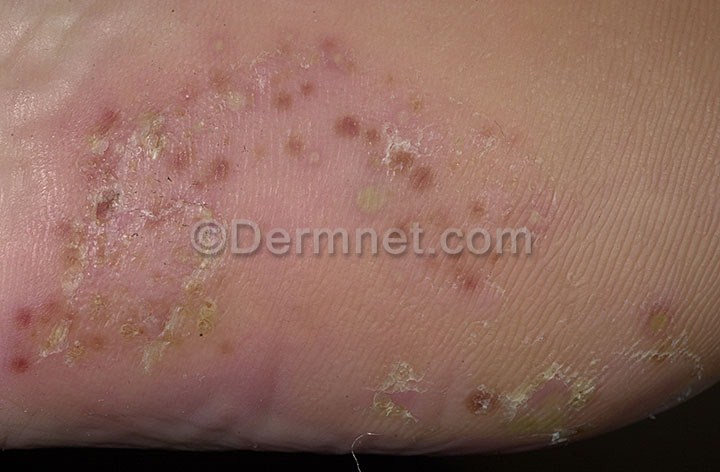
Disease: Psoriasis pictures Lichen Planus and related diseases